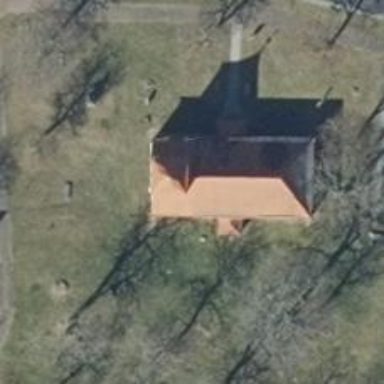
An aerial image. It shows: Grave yard.